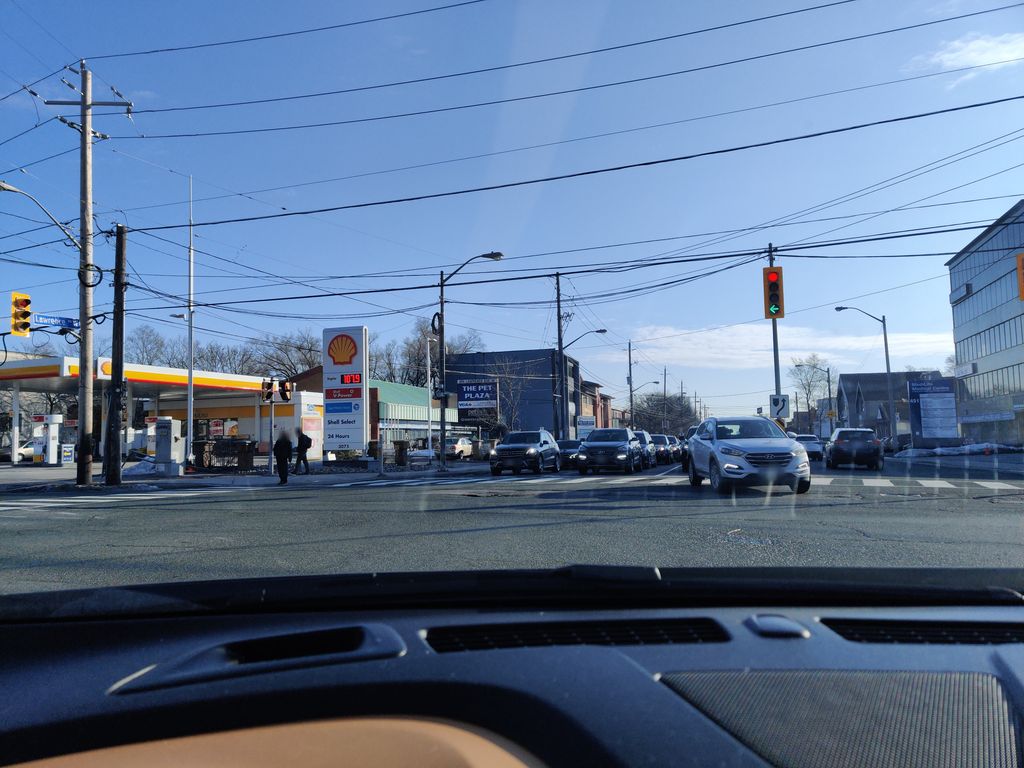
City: toronto